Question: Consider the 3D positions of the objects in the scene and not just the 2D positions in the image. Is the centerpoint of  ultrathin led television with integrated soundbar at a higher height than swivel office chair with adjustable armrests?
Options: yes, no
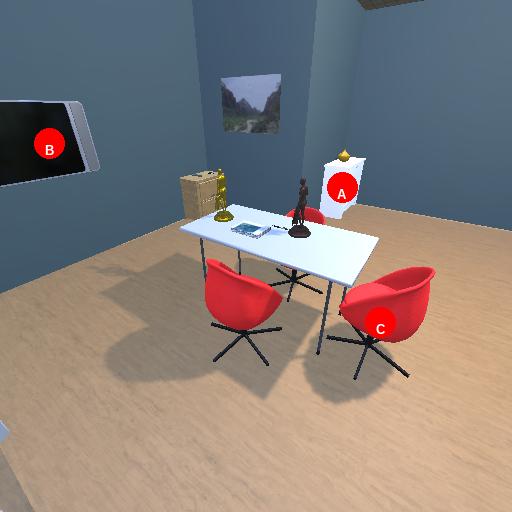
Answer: yes